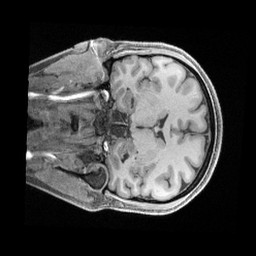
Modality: T1w
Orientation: coronal
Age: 37
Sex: female
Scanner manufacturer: siemens
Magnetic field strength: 3 T
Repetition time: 2.4 s
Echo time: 0.00241 s